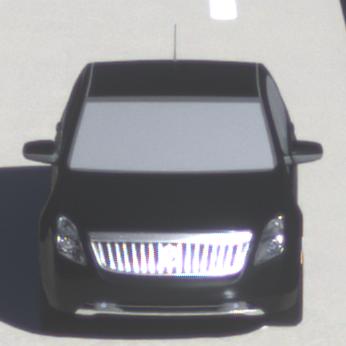
Make: Mercury
Model: Milan
Detailed model: -
Model produced from: 2009
Model produced until: 2010
Doors: 4
Color: black
Road condition: wet road
Daytime: morning or afternoon
Contrast: high contrast